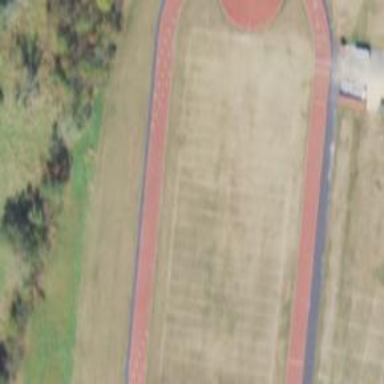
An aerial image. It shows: Pitch for American football.